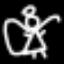
Label: angel